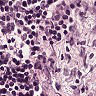
Metastatic tissue present: no